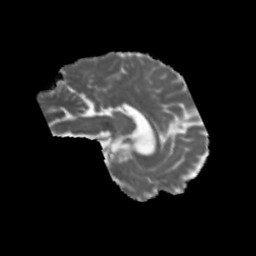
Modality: MD
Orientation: sagittal
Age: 44
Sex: female
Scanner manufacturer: siemens
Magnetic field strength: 3 T
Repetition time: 5.47 s
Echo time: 0.0854 s